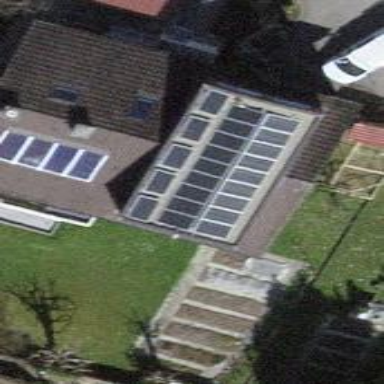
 consisting of solar photovoltaic panels."